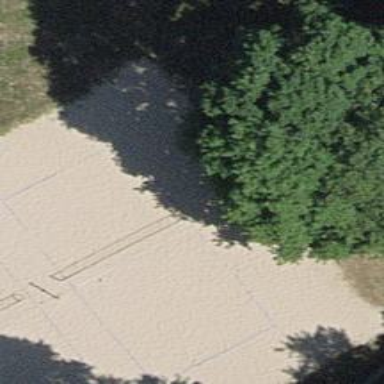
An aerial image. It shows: Sandy pitch designated for beach volleyball.